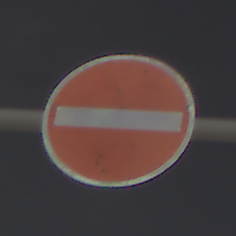
Verkehrszeichen: VerbotDerEinfahrt
Umgebung: Outdoor, Urban
Tageszeit: Night
Wetter: PartlyCloudy
Licht: Artificial
Jahreszeit: NotSpecified
Kontrast: HighContrast